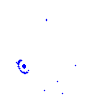
Particle: proton